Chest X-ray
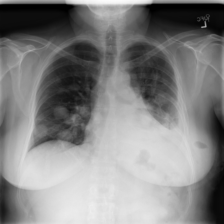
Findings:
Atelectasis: negative
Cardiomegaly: negative
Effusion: negative
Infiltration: negative
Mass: positive
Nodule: positive
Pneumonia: negative
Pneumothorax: negative
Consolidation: negative
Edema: negative
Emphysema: negative
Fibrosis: negative
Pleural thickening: negative
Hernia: negative